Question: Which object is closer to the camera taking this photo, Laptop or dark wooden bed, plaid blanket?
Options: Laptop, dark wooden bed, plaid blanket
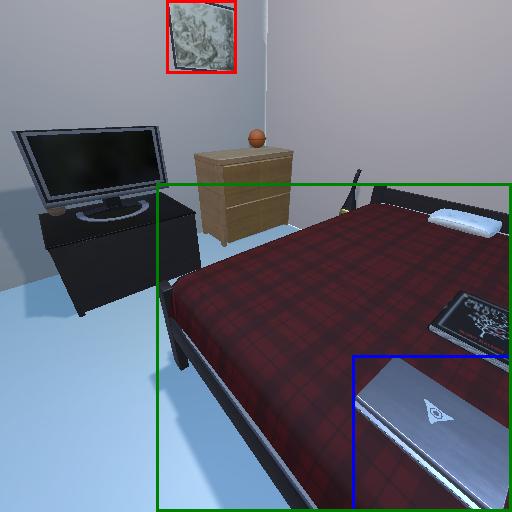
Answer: Laptop